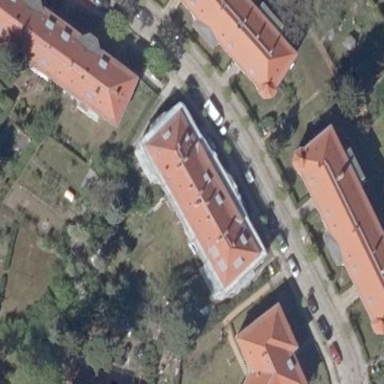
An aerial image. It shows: Historic apartment building with hipped roof made of red roof tiles.